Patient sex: M
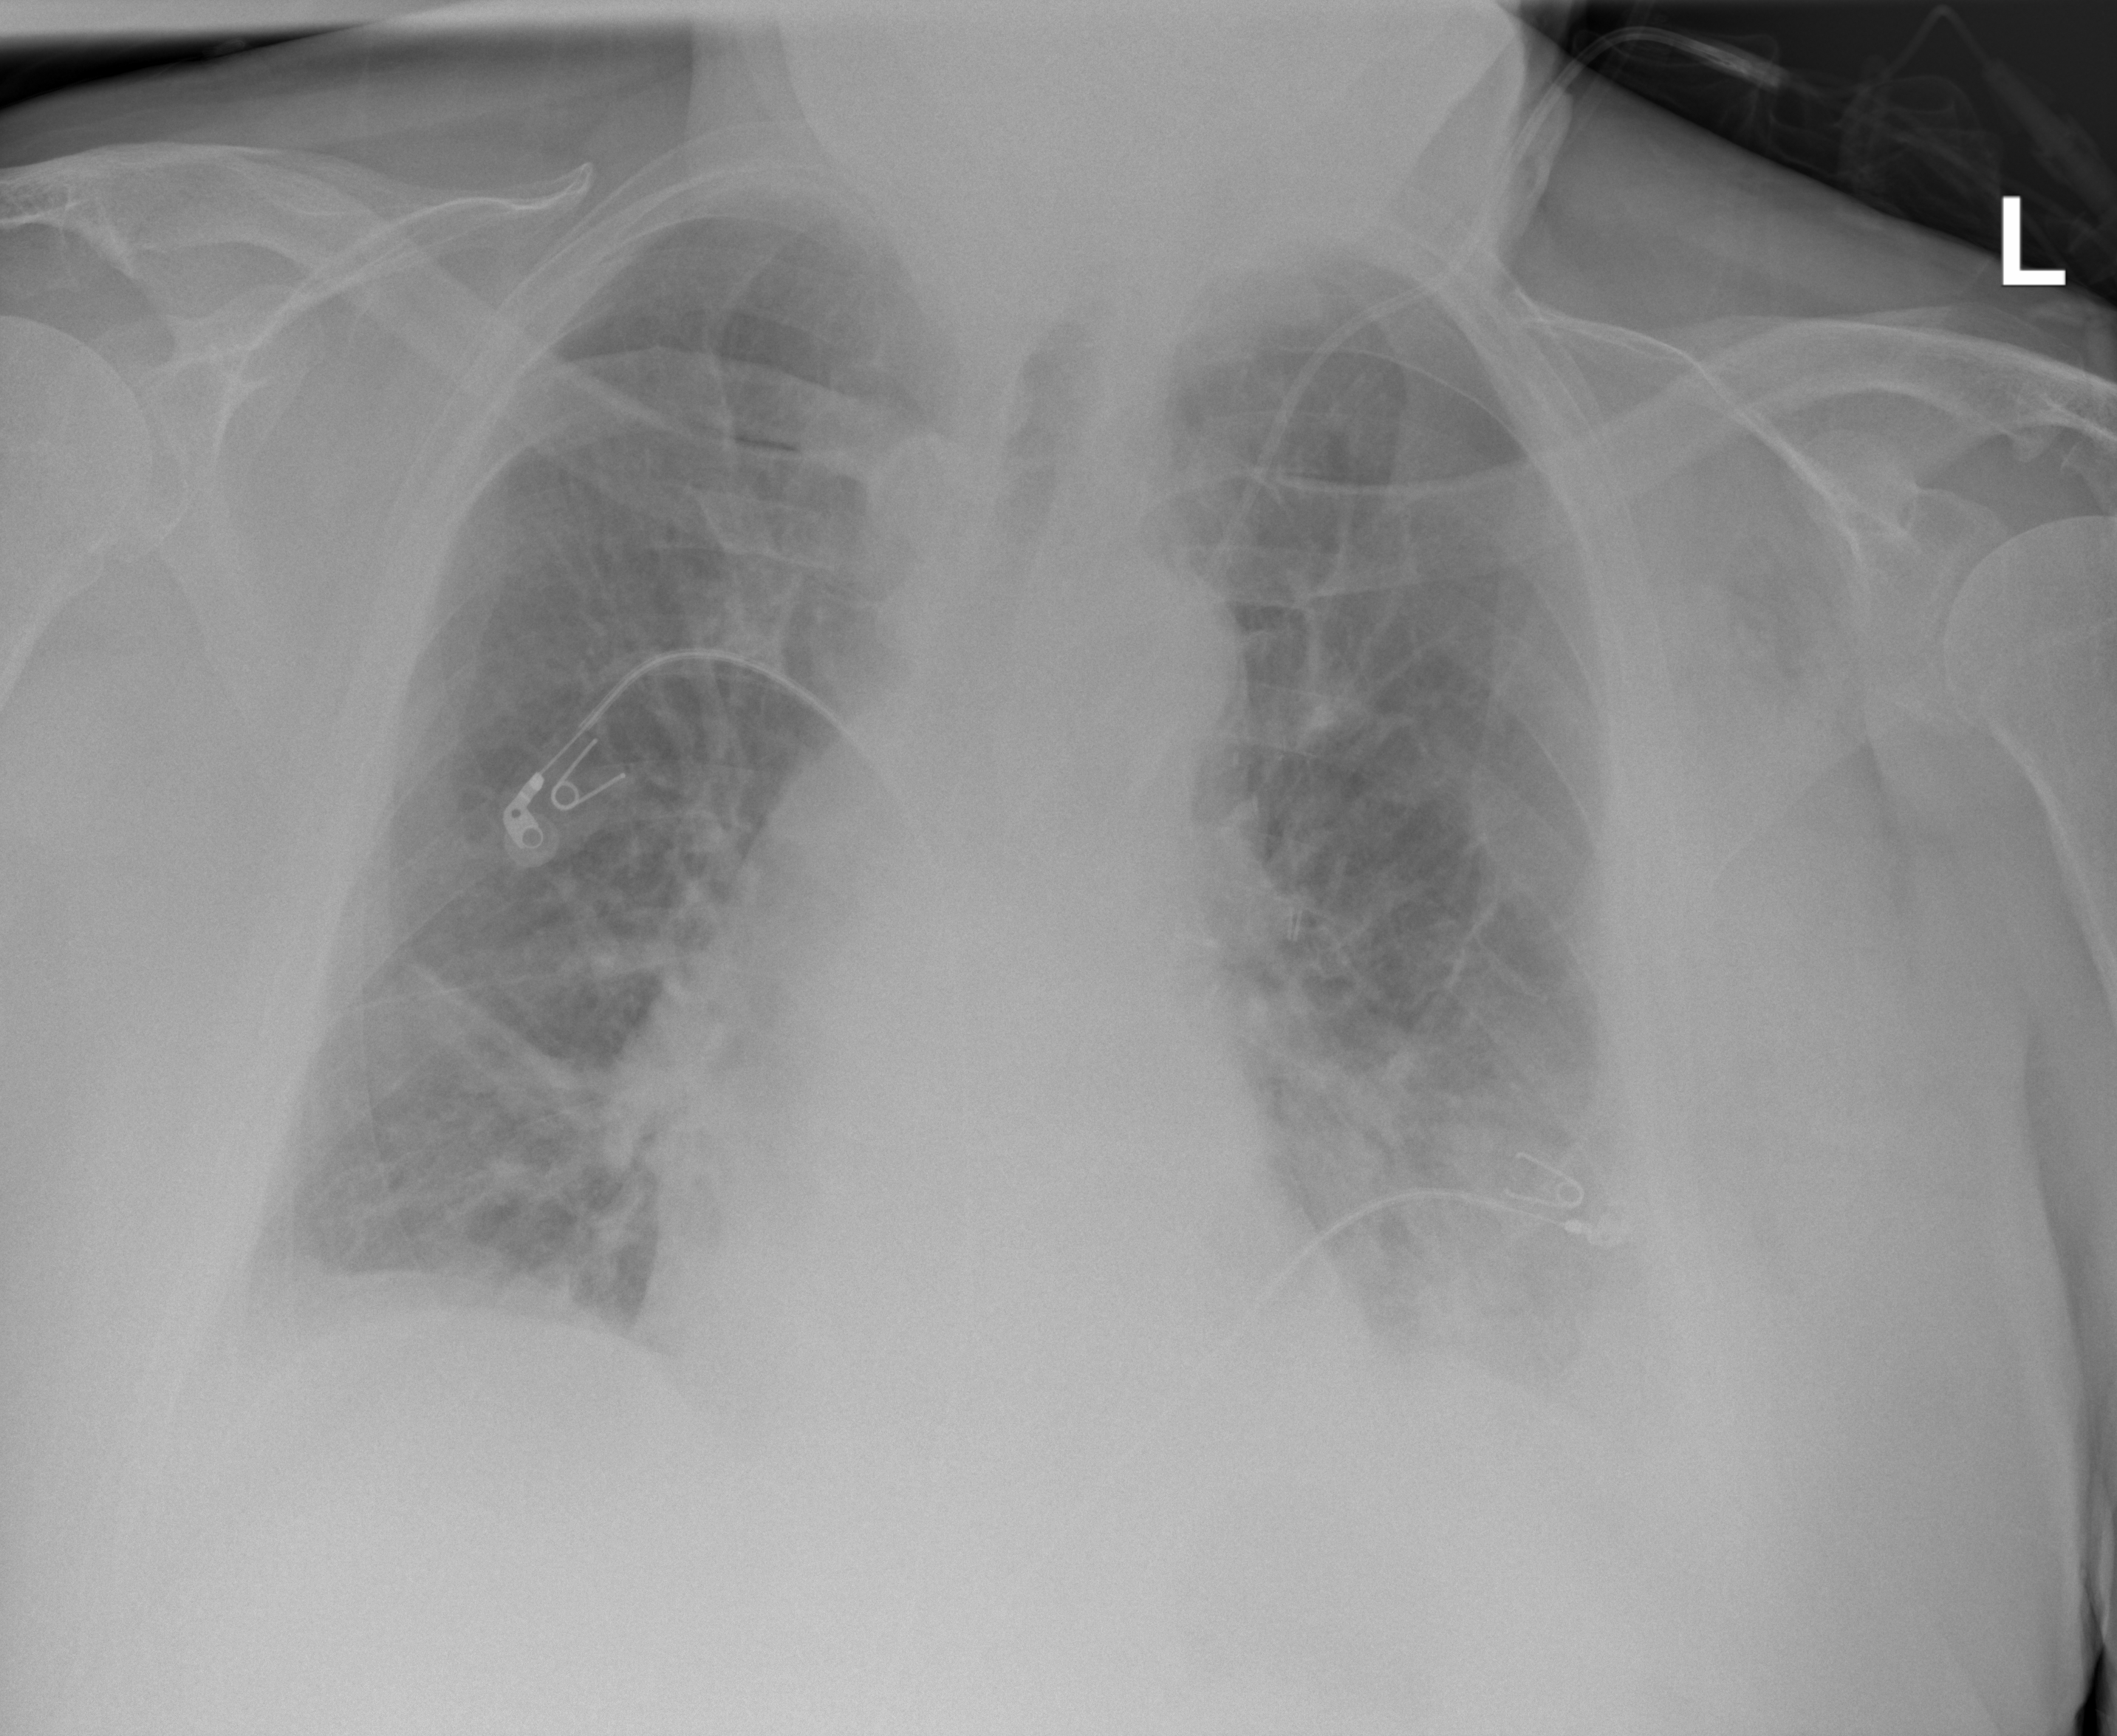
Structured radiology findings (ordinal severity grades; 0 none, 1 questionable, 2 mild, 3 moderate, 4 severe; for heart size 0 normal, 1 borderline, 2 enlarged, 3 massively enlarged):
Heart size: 2
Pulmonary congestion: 3
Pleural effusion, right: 2
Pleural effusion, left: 2
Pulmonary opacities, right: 2
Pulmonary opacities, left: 2
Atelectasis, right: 2
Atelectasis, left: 2